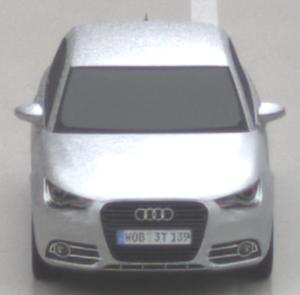
Make: Audi
Model: A1 Sportback 1.2 TFSI
Detailed model: A1 (8X) Sportback
Model produced from: 2012/03
Model produced until: 2014/11
Doors: 5
Color: white
Road condition: wet road
Daytime: morning or afternoon
Contrast: low contrast